Question: I want to create a 3 x 3 table with no spaces in between the the rows AND columns.
At the moment, I set cellspacing and cellpadding both to zero, but I still get some space between the rows. I posted a picture of what it looks like. See the space between the rows? How do I get rid of that?

Okay here's my code:
'''
<!DOCTYPE html>
<html>
<body>
<table border="0" cellpadding="0" cellspacing="0" >
<tr >
<td><img src="bgimage.png" /></td>
<td><img src="bgimage.png" /></td>
<td><img src="bgimage.png" /></td>
</tr>
<tr >
<td><img src="bgimage.png" /></td>
<td><img src="bgimage.png" /></td>
<td><img src="bgimage.png" /></td>
</tr>
<tr >
<td><img src="bgimage.png" /></td>
<td><img src="bgimage.png" /></td>
<td><img src="bgimage.png" /></td>
</tr>
</table>
'''
Any help in removing the space between the rows would be greatly appreciated.
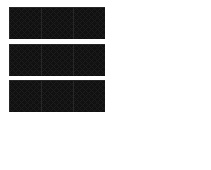
Answer: you can try and add this to your CSS:
'''
td {
line-height: 0;
}
'''
should solve it.